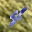
Label: 4